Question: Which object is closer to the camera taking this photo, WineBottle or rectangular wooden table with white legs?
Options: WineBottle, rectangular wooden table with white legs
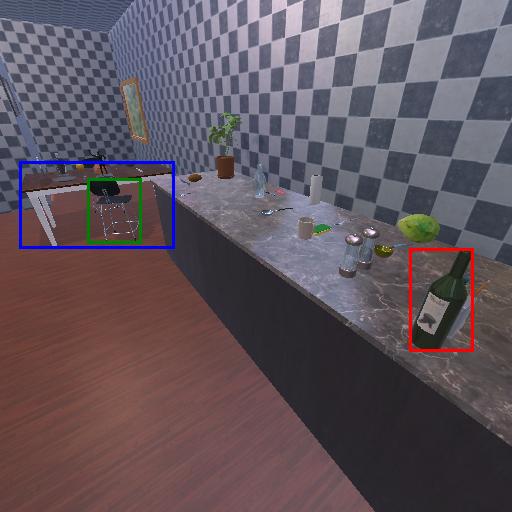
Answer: WineBottle